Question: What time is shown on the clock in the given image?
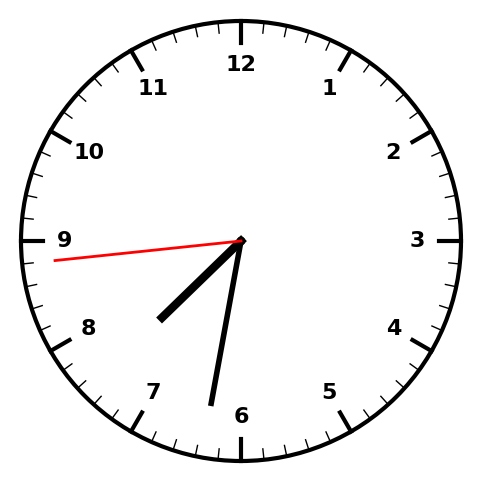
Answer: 07:31:44